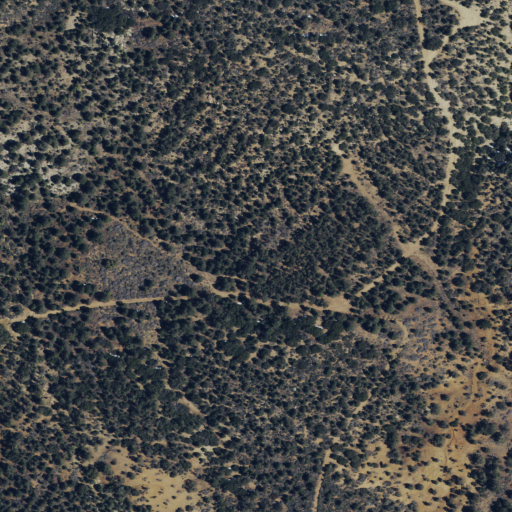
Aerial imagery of plain(s) in California named Burnt Flat containing evergreen forest, shrub, open development, and low intensity development